Field crop: maize
Growth stage: 2
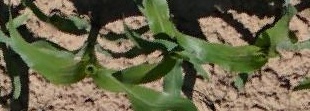
Species: maize